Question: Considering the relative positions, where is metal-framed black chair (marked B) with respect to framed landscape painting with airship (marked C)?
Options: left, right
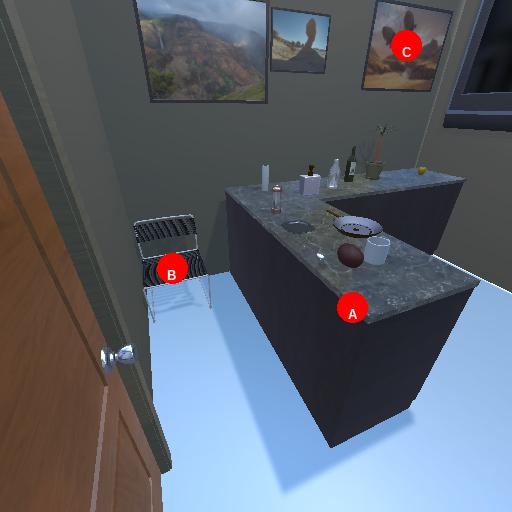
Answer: left